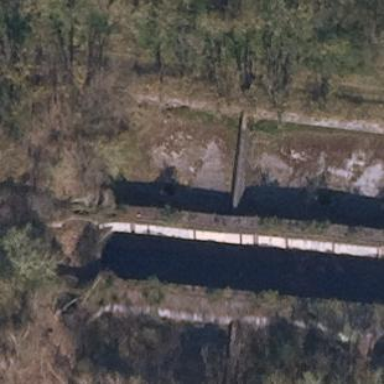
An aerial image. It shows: Historic building in ruins.